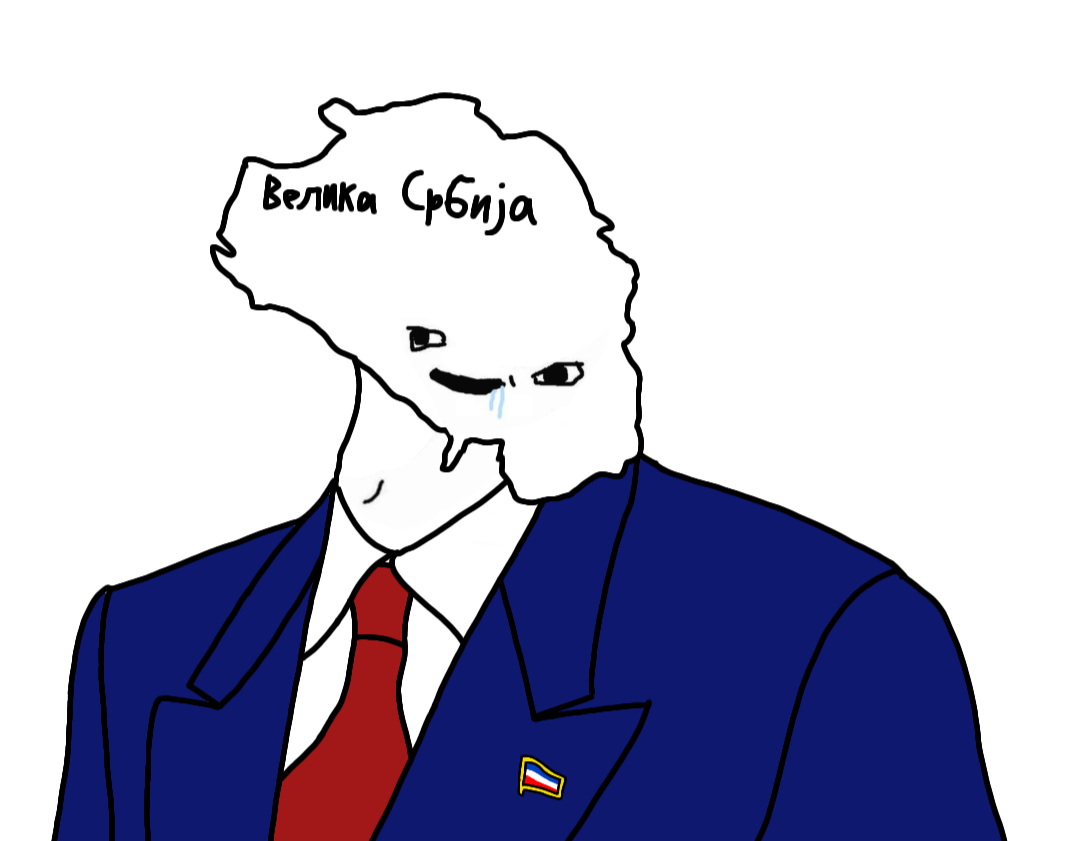
Label: 5_Brainlet